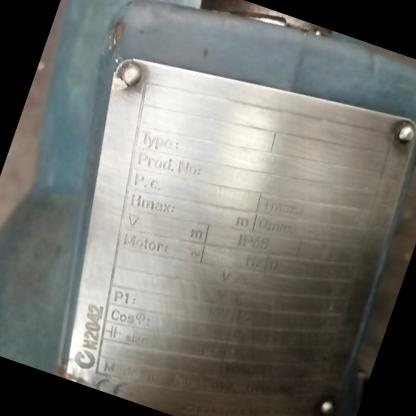
Klasa: tabliczka-znamionowa